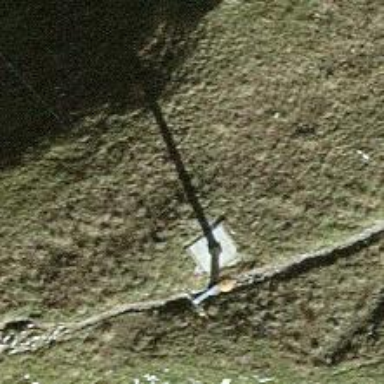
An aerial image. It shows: Pylon used for aerialway.